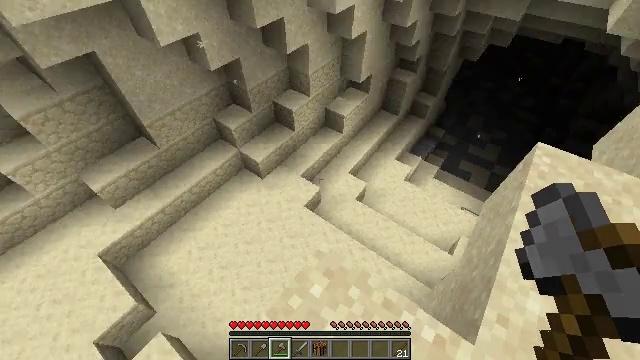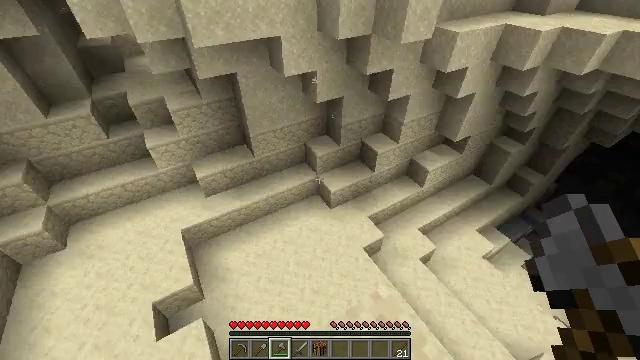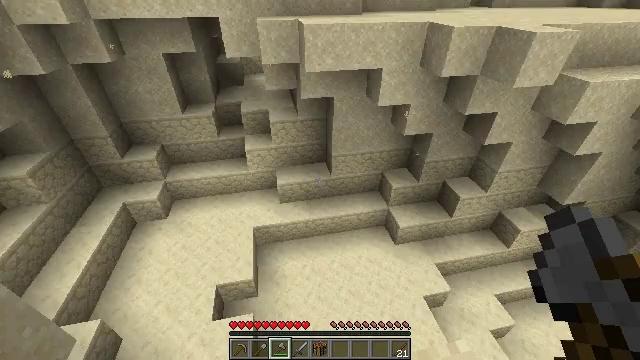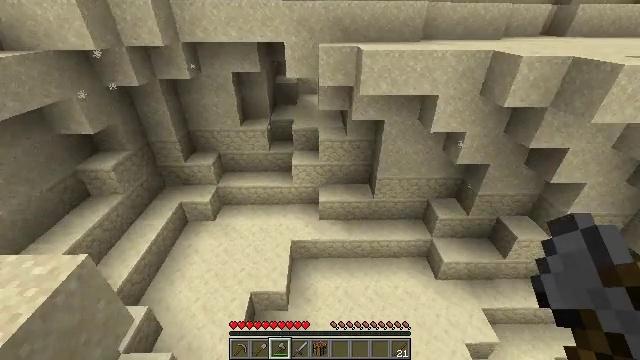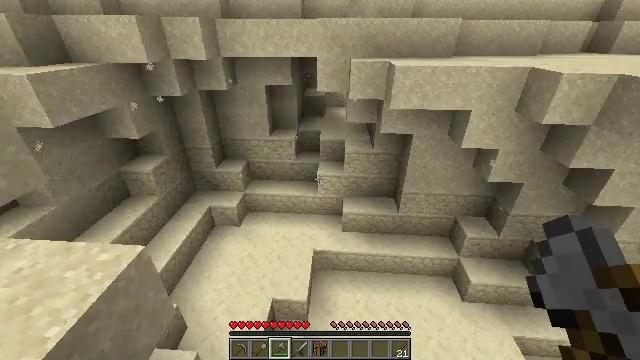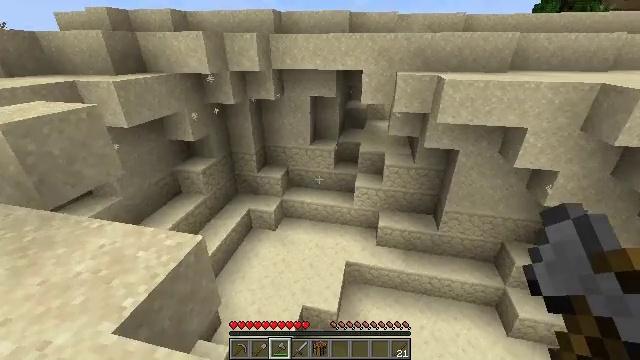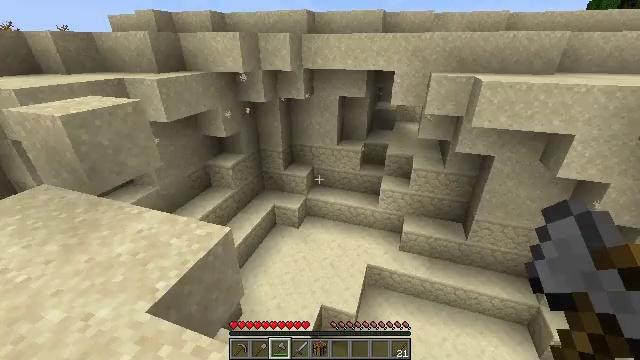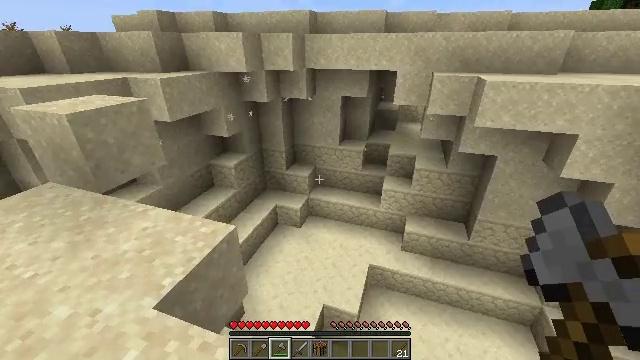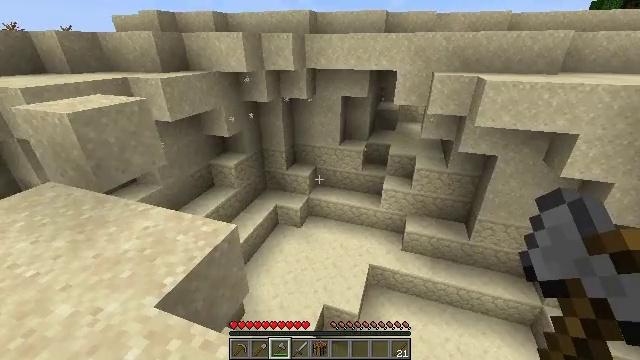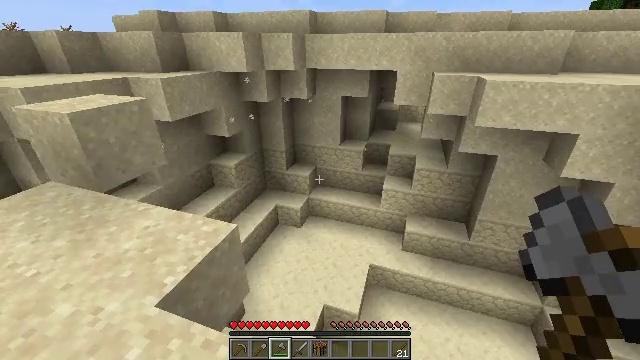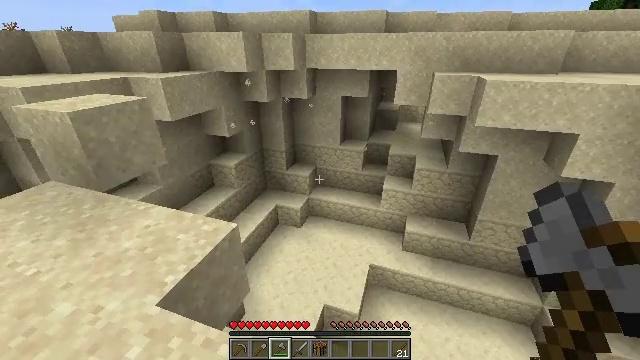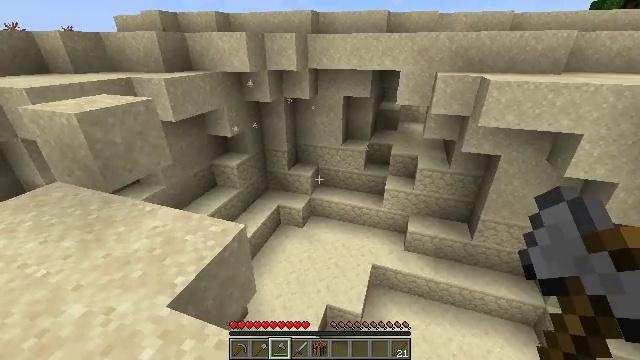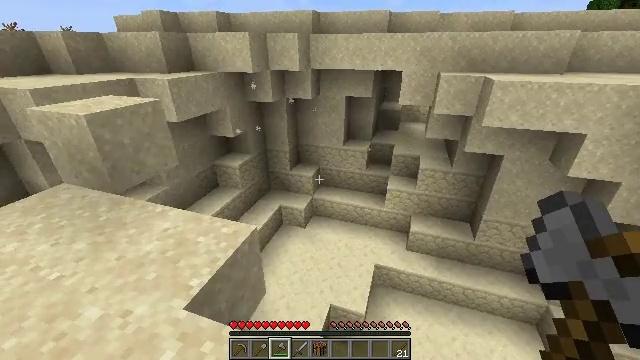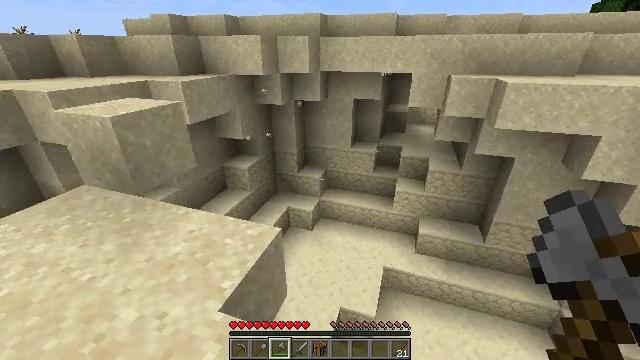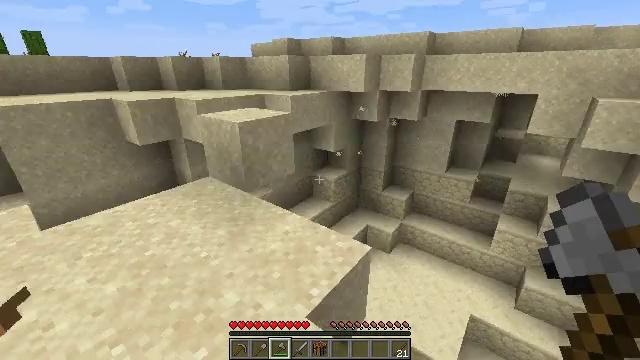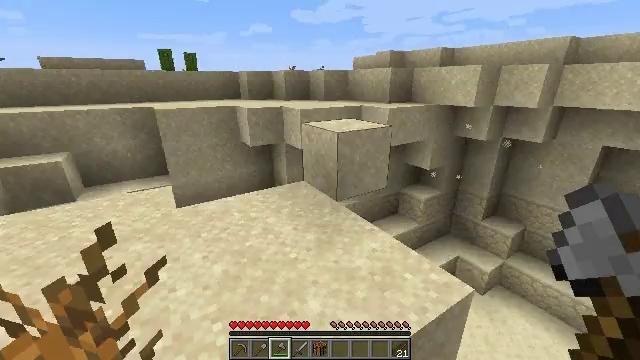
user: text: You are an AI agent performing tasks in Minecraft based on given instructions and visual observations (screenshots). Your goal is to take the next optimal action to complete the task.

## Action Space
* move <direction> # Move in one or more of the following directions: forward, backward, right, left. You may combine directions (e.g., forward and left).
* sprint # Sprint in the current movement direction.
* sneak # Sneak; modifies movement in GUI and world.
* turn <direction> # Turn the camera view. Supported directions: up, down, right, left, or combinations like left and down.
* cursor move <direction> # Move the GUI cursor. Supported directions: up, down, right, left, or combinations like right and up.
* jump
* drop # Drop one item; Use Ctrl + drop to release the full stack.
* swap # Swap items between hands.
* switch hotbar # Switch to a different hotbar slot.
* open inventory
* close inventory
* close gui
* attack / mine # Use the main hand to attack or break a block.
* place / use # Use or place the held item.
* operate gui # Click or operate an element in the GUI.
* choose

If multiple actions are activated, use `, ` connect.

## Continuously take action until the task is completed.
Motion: motion action
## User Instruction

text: Break the hay block to collect it.
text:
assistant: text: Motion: move back and move left, turn left and up
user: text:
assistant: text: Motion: move back and move left, turn left and up
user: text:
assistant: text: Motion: move back and move left, turn left and up
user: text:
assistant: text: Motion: turn left and up
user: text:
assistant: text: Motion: turn left and up
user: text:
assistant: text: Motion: turn left
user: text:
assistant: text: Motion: no_op
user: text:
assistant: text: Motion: no_op
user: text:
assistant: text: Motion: no_op
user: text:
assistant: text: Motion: no_op
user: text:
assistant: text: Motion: move left
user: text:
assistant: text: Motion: move left
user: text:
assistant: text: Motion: move left
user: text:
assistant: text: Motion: move forward and move left, turn left and up
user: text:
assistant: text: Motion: move forward and move left, turn left and up
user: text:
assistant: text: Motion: move forward and move left, turn left and up
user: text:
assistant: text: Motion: move forward, turn left and up
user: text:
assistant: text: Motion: move forward, turn left
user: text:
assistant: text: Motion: move forward, sprint, turn left
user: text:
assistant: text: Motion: move forward, sprint
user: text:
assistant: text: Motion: move forward, sprint, turn left
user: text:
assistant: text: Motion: move forward, sprint, turn left
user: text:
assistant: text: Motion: move forward, sprint, turn left
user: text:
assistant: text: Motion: move forward, sprint, turn left
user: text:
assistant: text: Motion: move forward, sprint, turn left
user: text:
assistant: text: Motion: move forward, sprint, turn left
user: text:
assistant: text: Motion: move forward, sprint, turn left
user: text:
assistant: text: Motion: move forward, sprint
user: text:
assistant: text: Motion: move forward, sprint
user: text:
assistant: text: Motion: move forward, sprint